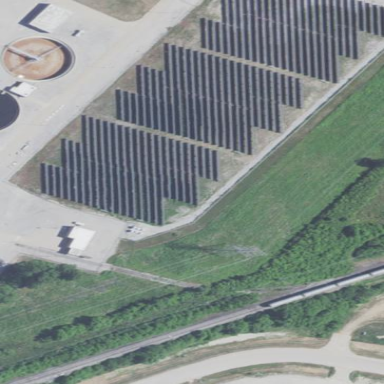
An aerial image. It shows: Solar power plant utilizing photovoltaic technology.